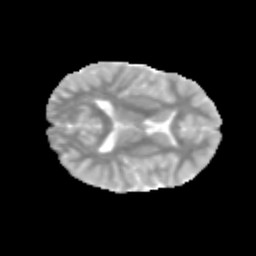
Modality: MD
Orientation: axial
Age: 11
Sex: male
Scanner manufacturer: siemens
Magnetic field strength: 3 T
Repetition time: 3.8 s
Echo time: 0.07 s